Interaction volume radius: 10 \u00c5
Interaction volume height: 35 \u00c5
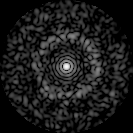
Disorder parameter: 0.8235